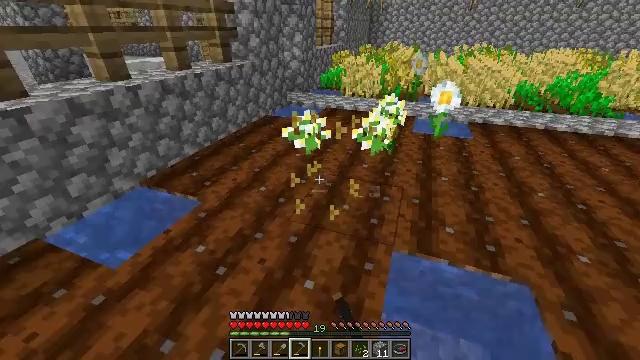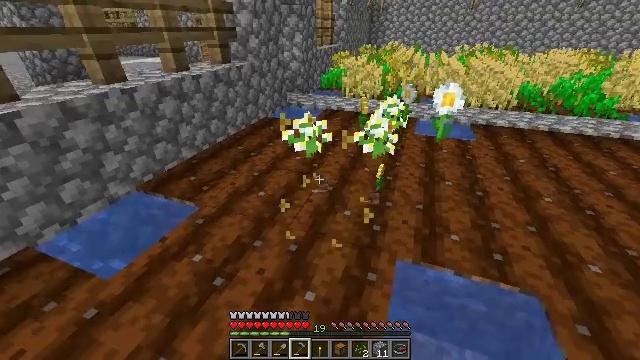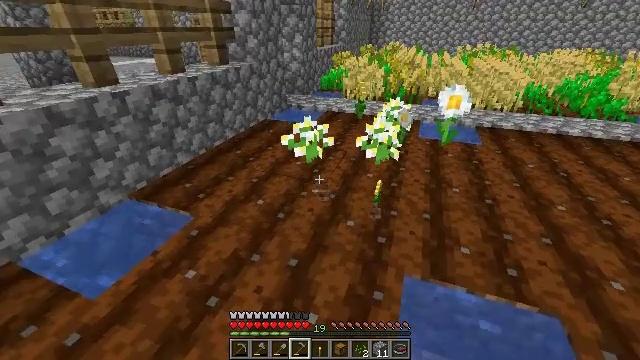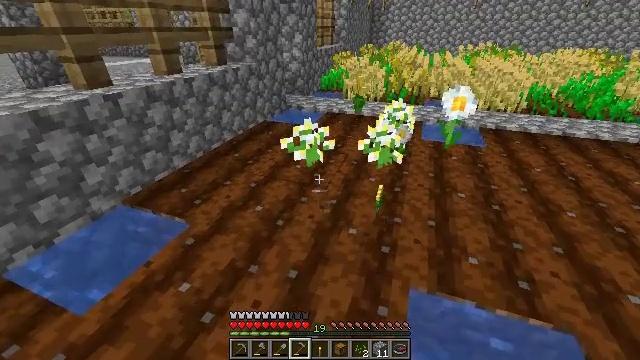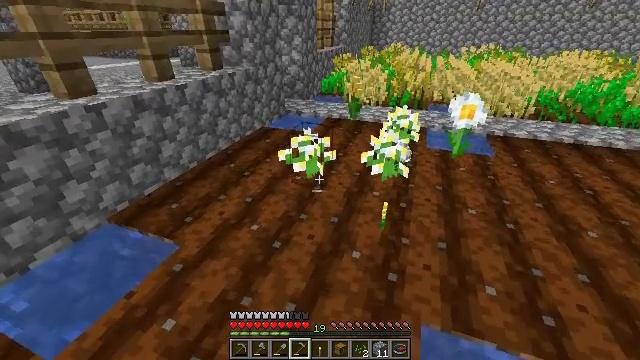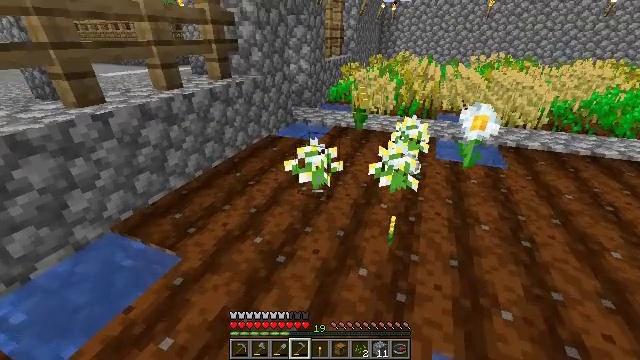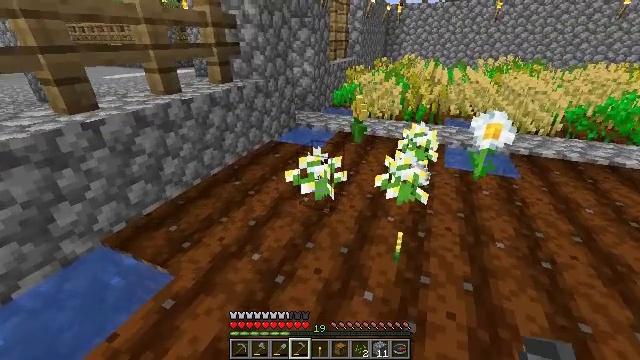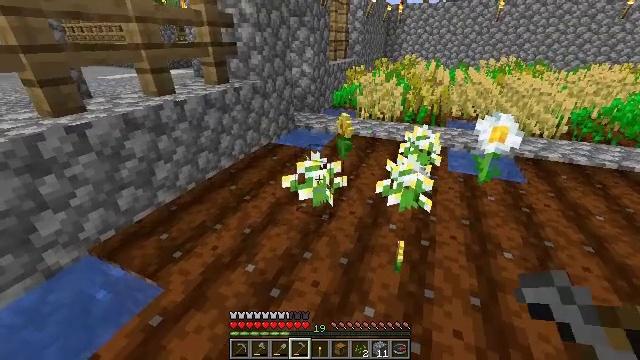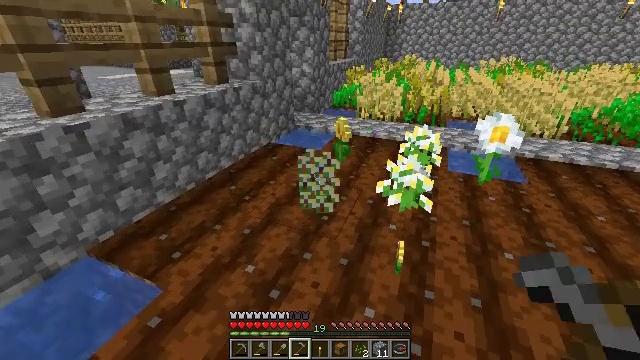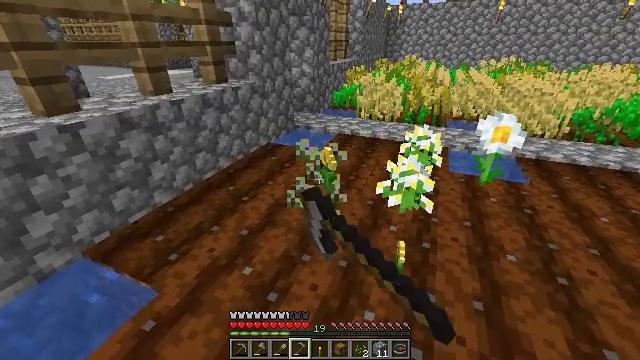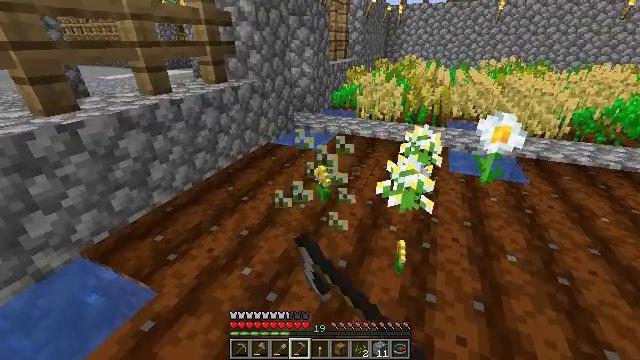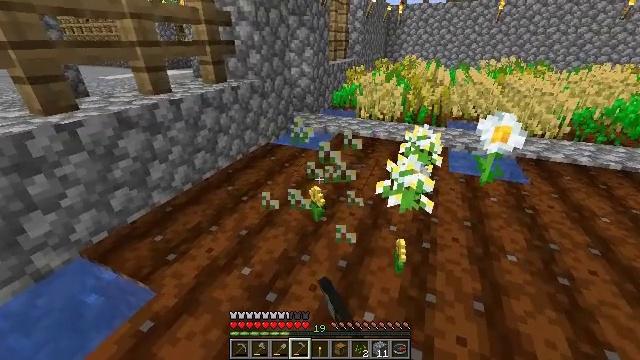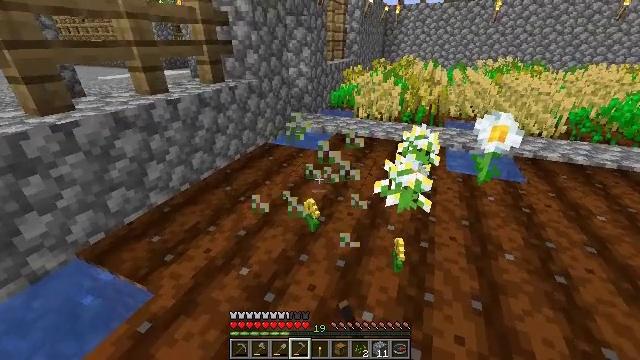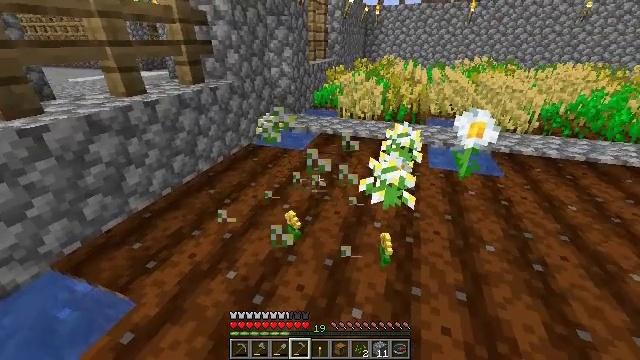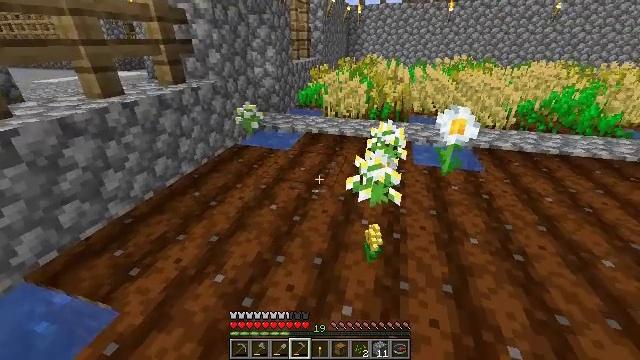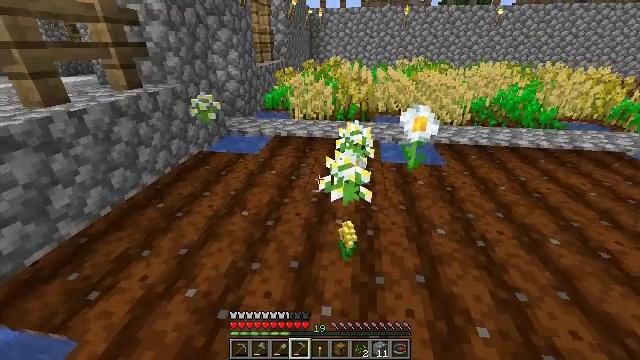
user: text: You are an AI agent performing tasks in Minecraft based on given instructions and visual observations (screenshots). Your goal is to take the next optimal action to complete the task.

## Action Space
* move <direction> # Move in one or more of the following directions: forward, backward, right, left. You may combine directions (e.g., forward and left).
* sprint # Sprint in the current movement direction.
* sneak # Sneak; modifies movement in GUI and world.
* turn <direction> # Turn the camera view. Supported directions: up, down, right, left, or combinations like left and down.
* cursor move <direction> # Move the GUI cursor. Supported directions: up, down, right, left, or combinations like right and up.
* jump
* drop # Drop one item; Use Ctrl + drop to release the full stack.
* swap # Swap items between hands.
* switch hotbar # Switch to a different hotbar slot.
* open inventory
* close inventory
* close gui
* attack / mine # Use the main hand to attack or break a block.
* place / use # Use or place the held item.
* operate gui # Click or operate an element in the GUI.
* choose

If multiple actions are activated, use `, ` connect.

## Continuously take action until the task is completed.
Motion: motion action
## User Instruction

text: Gather azure bluet from the ground.
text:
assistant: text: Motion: move forward
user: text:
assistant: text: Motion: move forward
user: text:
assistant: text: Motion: move forward
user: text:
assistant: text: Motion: move forward
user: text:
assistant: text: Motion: move forward, turn left and up
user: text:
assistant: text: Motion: no_op
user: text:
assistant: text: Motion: no_op
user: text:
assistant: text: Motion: attack / mine
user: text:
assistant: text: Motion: attack / mine
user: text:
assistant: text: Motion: attack / mine
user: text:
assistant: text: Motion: no_op
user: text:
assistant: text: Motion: no_op
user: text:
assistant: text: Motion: turn right
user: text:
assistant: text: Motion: turn right
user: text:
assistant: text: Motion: turn right
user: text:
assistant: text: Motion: turn right
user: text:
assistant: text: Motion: attack / mine
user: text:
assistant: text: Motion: attack / mine
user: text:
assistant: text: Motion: attack / mine
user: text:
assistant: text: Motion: attack / mine
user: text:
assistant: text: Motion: no_op
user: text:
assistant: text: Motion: no_op
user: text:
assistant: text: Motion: move forward
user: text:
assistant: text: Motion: move forward
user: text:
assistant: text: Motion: move forward, turn right and up
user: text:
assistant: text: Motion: move forward
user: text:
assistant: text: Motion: attack / mine
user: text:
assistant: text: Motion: attack / mine
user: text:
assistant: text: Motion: attack / mine
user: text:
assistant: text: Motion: no_op